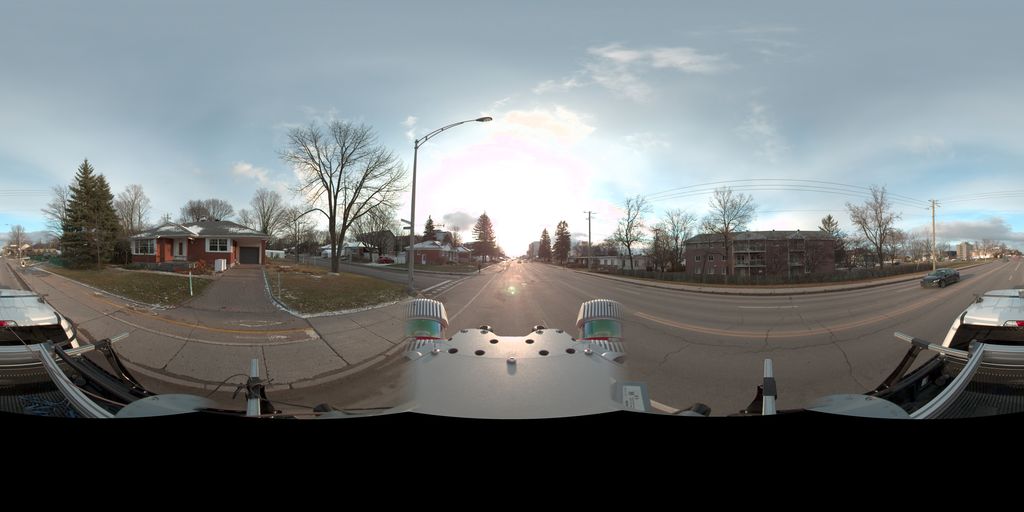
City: quebec_city